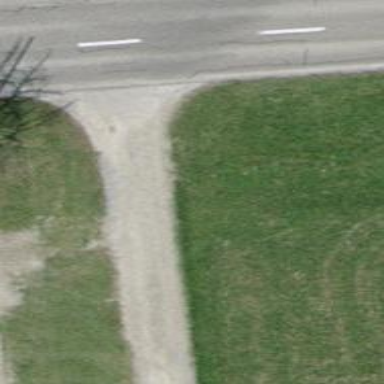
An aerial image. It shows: Pebblestone track with grade2 quality.